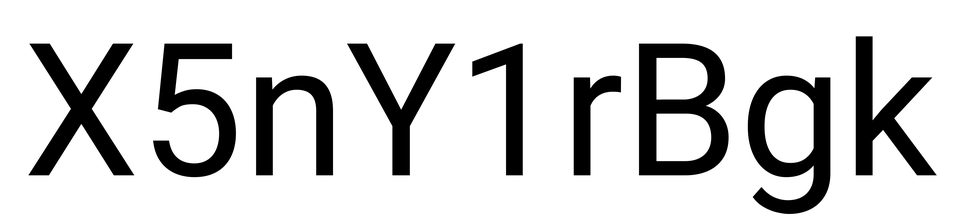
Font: Roboto_Regular